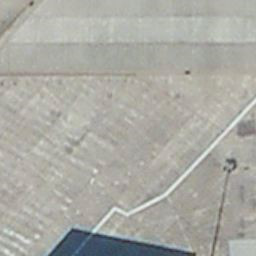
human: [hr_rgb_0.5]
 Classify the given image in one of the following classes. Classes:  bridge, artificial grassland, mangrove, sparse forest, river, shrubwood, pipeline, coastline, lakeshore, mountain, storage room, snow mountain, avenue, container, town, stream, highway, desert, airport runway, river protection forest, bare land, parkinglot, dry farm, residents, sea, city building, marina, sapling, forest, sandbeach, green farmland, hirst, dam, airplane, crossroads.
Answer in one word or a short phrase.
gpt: airport runway